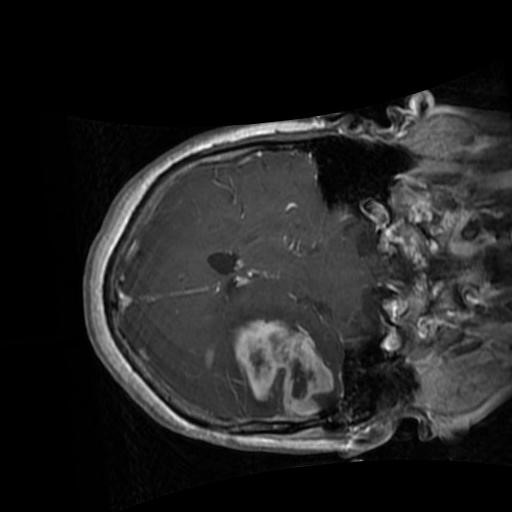
Label: brain_glioma